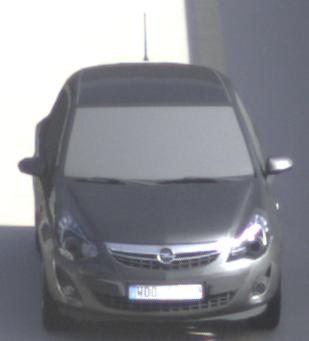
Make: Opel
Model: Corsa 1.2
Detailed model: Corsa (D)
Model produced from: 2011/01
Model produced until: 2014/08
Doors: 3
Color: gray
Road condition: dry road
Daytime: morning or afternoon
Contrast: high contrast